Field crop: maize
Growth stage: 2
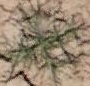
Species: salsola